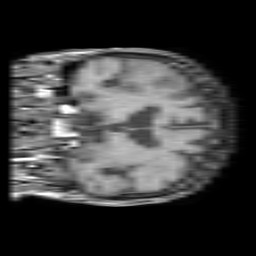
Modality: T1w
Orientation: coronal
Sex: female
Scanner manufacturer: philips
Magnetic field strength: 1.5 T
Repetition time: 0.2011 s
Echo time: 0.001786 s